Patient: sex F, age 59
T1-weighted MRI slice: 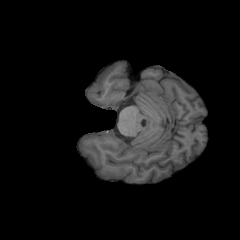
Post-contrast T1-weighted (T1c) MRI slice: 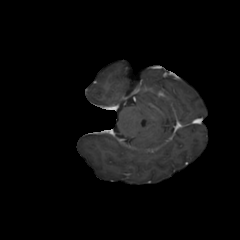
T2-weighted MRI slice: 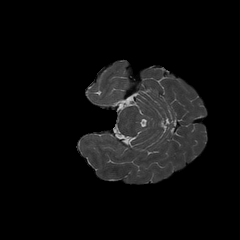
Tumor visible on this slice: no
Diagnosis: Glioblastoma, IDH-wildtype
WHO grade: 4